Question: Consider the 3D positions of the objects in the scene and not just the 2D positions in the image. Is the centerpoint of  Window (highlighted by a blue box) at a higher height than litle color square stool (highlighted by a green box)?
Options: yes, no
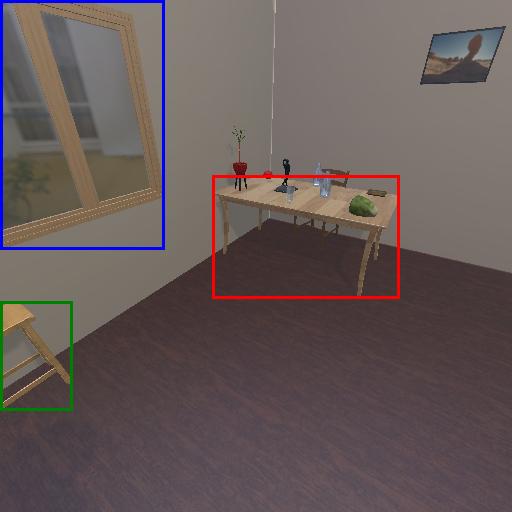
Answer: yes